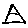
Label: triangle